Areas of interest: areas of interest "Traffic and Vehicle Management"
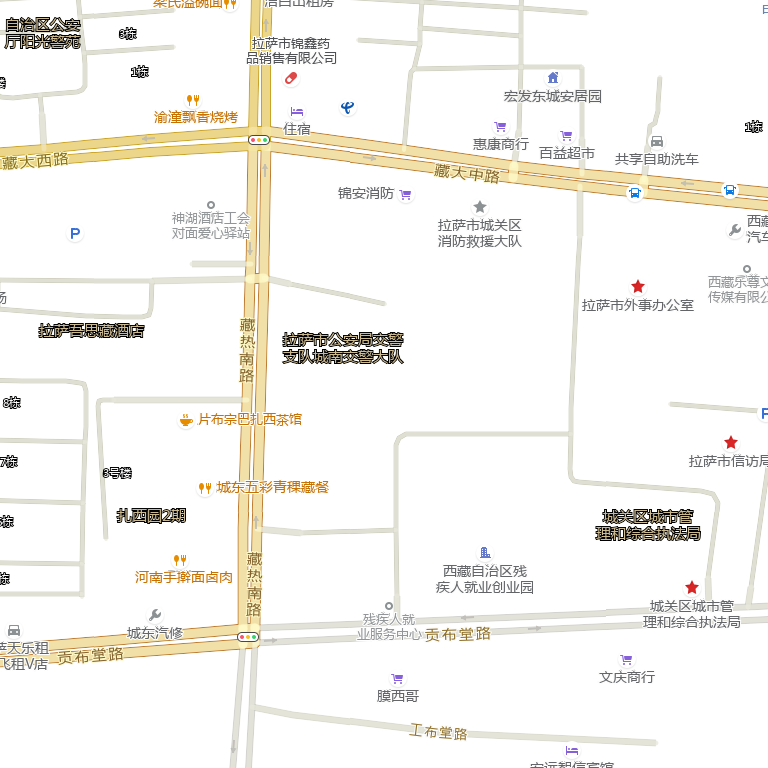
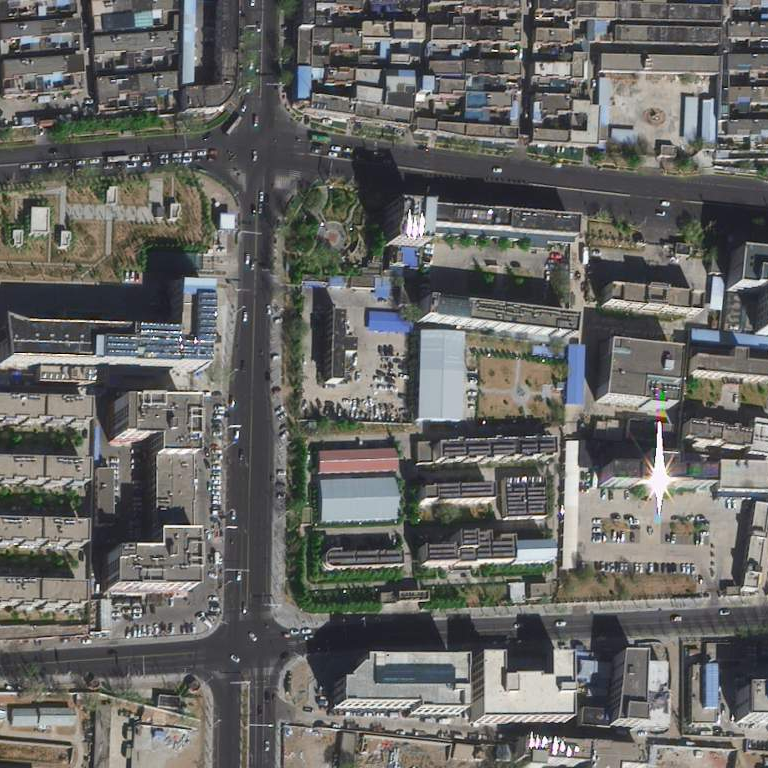